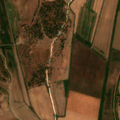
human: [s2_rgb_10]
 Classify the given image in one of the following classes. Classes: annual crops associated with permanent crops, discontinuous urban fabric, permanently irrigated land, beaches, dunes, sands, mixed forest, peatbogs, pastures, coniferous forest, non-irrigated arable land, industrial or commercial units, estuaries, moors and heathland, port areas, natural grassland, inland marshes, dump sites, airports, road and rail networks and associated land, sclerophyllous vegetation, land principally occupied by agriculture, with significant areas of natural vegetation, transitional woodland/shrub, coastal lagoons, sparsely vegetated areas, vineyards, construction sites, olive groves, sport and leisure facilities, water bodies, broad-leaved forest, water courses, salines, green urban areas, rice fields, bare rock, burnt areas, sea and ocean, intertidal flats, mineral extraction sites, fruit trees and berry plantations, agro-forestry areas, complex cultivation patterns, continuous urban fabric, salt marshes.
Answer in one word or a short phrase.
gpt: permanently irrigated land, vineyards, complex cultivation patterns, land principally occupied by agriculture, with significant areas of natural vegetation, agro-forestry areas